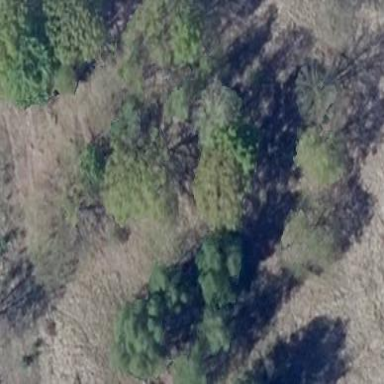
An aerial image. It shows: Deciduous broadleaved scrub.